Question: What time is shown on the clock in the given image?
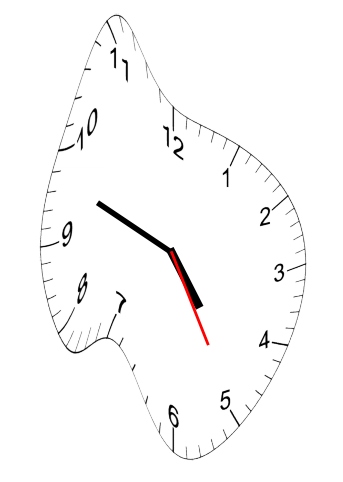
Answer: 04:48:25